Field crop: tomato
Growth stage: 1
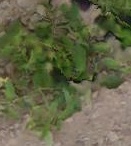
Species: tomato